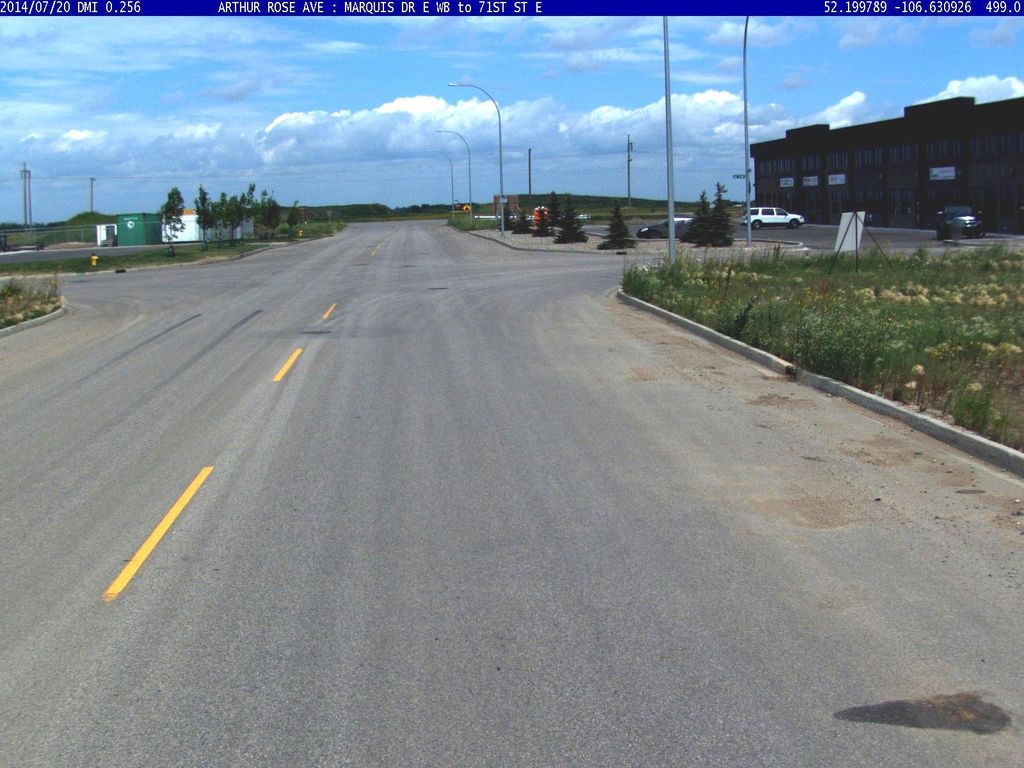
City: saskatoon